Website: ulta-beauty
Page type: billing-address
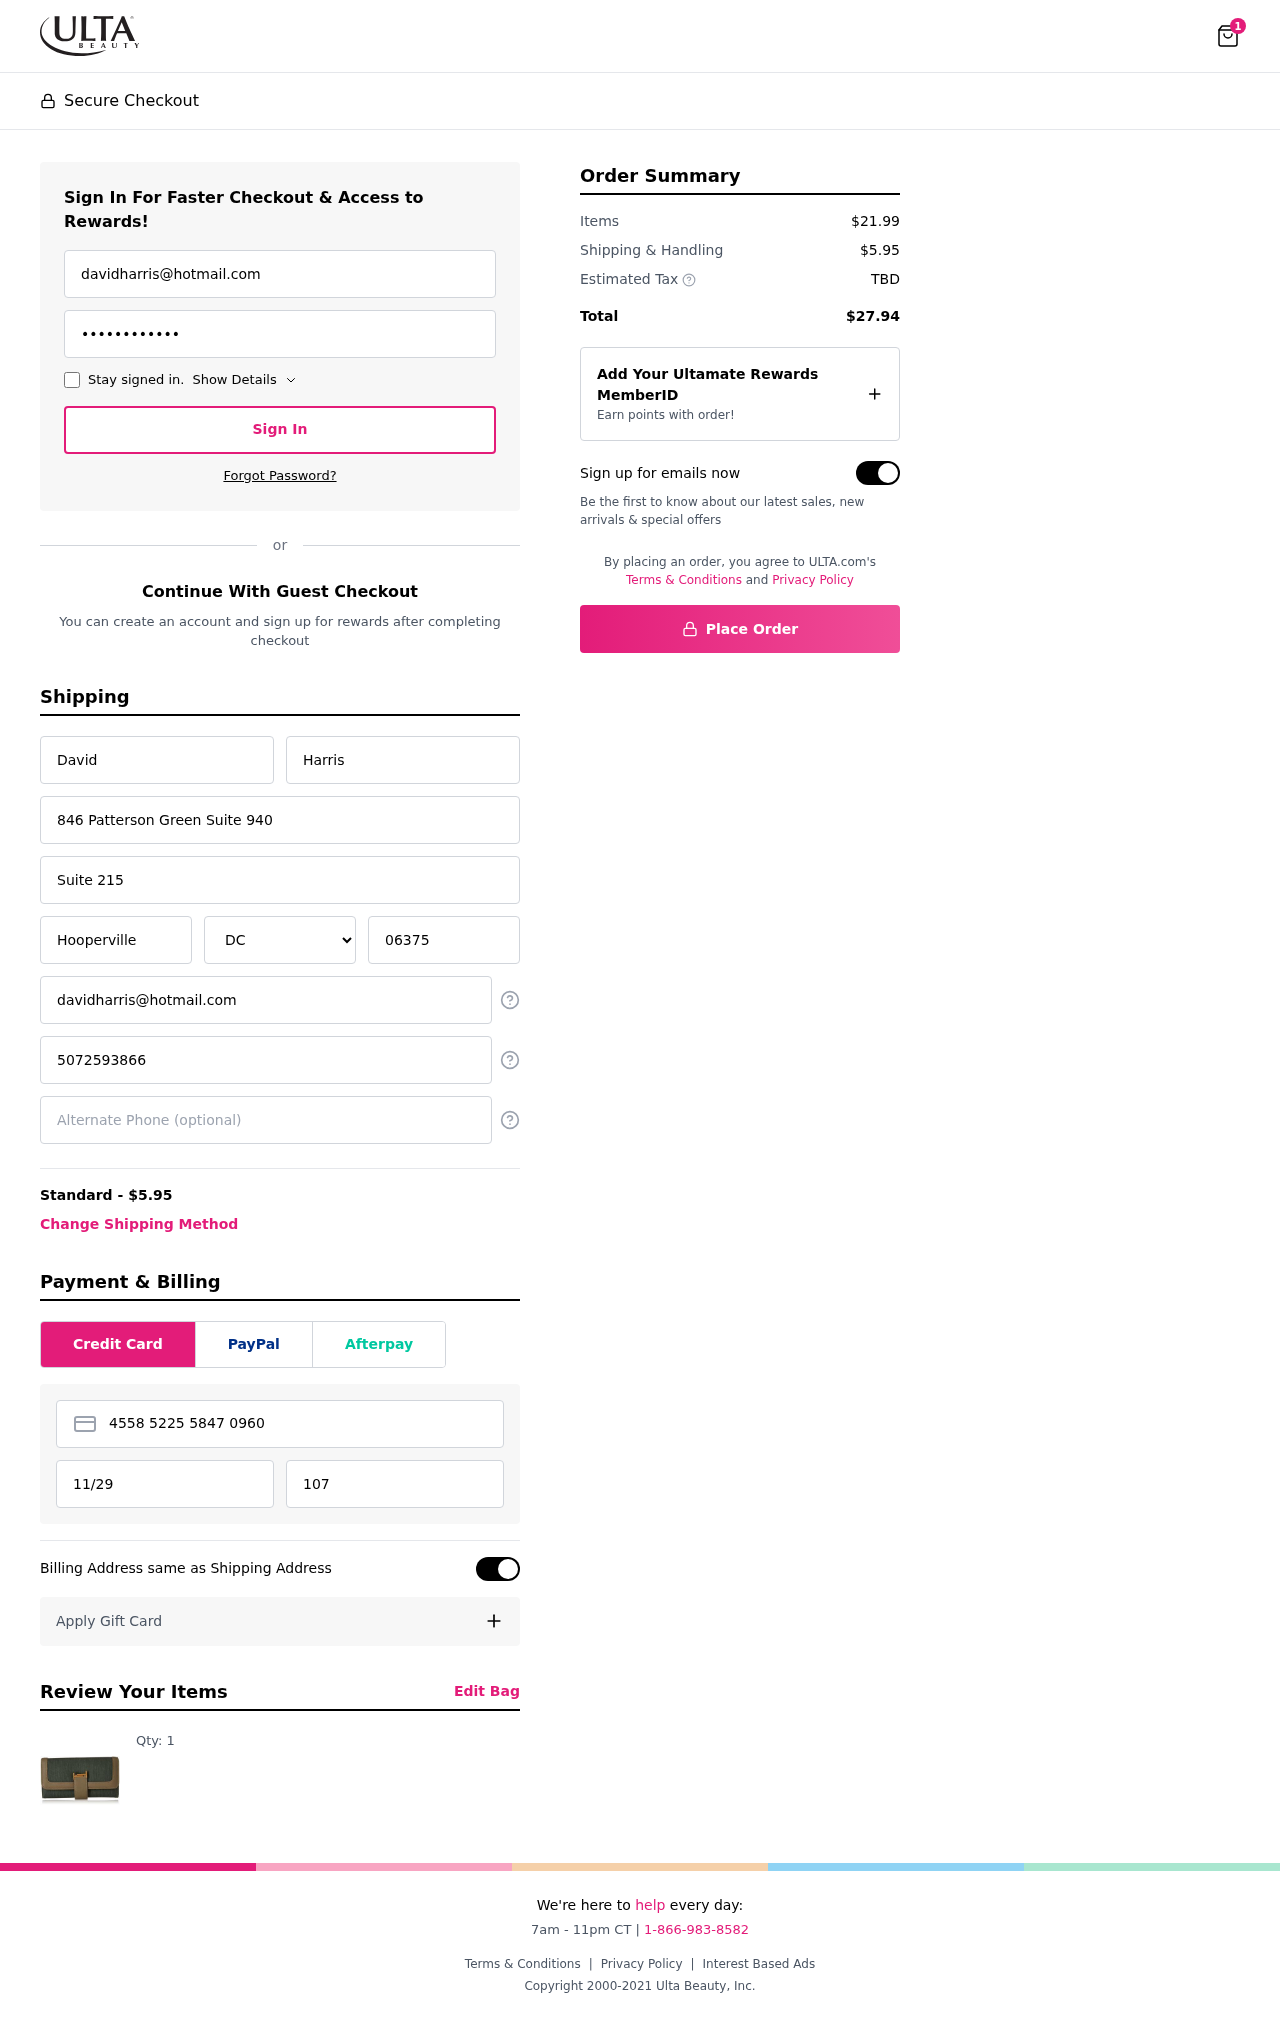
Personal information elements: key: PII_STATE
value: DC
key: PII_EMAIL
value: davidharris@hotmail.com
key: PII_FIRSTNAME
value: David
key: PII_LASTNAME
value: Harris
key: PII_STREET
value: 846 Patterson Green Suite 940
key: PII_STREET2
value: Suite 215
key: PII_CITY
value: Hooperville
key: PII_POSTCODE
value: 06375
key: PII_PHONE
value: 5072593866
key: PII_CARD_NUMBER
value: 4558 5225 5847 0960
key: PII_CARD_EXPIRY
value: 11/29
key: PII_CARD_CVV
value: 107
Product elements: key: PRODUCT1_QUANTITY
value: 1
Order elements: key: ORDER_NUM_ITEMS
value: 1
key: ORDER_SHIPPING_COST
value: $5.95
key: ORDER_SUBTOTAL
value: $21.99
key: ORDER_TOTAL
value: $27.94